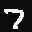
Label: 7